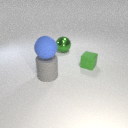
large green metal sphere behind large gray rubber cylinder